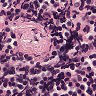
Metastatic tissue present: no